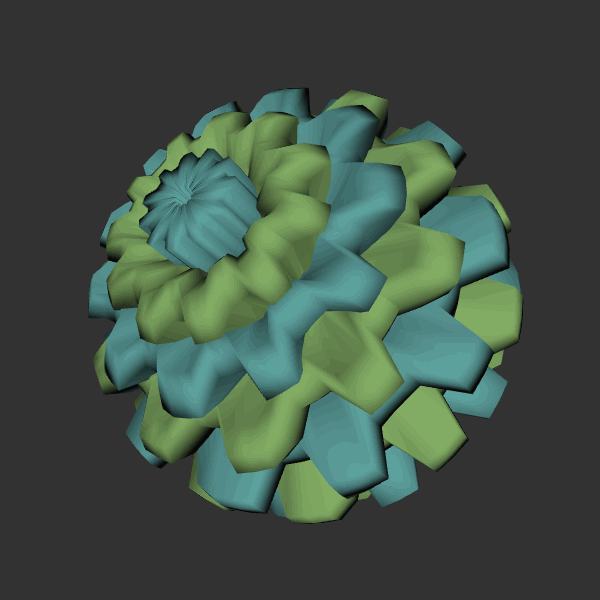
Background: dark